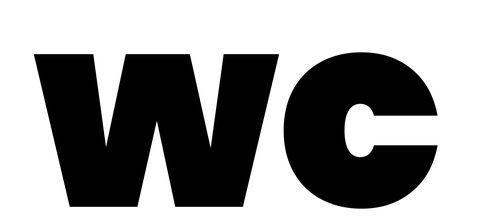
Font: Poppins-Black